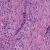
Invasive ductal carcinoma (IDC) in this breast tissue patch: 1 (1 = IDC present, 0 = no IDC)